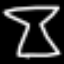
Label: hourglass